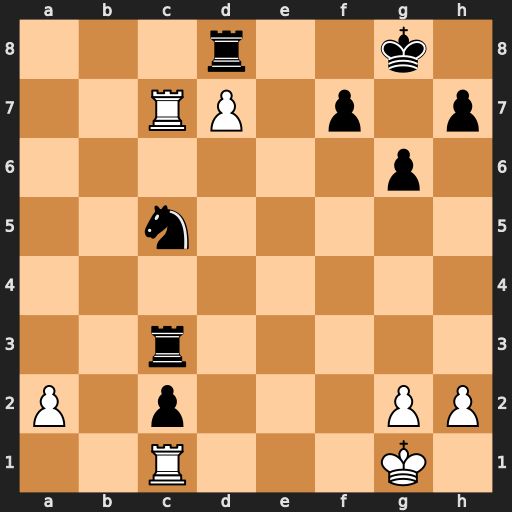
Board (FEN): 3r2k1/2RP1p1p/6p1/2n5/8/2r5/P1p3PP/2R3K1
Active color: w
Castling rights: -
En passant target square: -
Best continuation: Rc8 Ne6 Rxc3